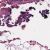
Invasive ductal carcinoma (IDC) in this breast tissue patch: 0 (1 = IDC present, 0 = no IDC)